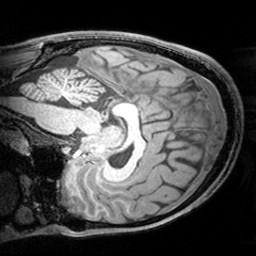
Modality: T1w
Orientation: sagittal
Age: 19
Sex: male
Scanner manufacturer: siemens
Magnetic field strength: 3 T
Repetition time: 1.81 s
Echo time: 0.00351 s